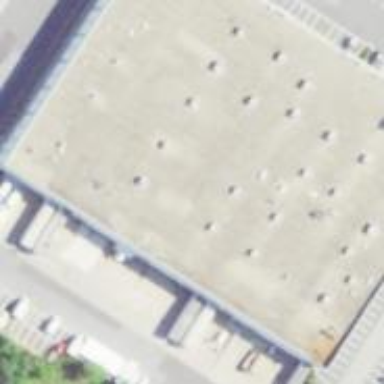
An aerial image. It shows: Warehouse building.